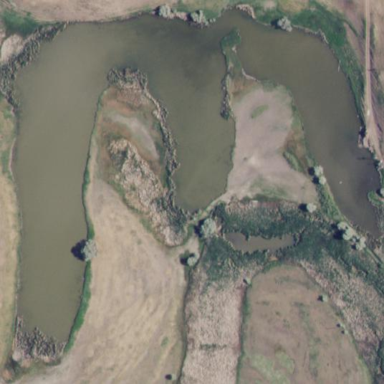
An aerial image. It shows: Oxbow water feature in nature.